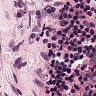
Metastatic tissue present: no